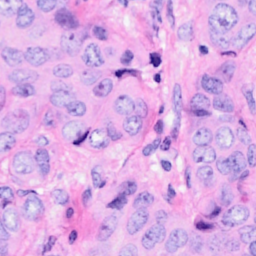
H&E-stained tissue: Breast